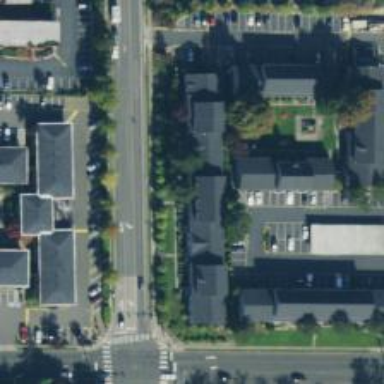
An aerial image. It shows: Living street.